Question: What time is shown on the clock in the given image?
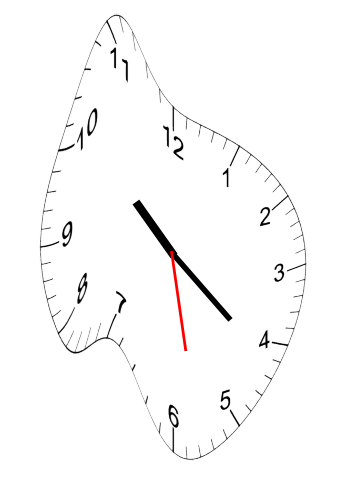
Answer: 10:21:28